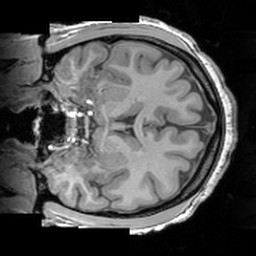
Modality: T1w
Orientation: coronal
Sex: female
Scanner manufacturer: siemens
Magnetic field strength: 3 T
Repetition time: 1.63 s
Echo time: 0.00311 s